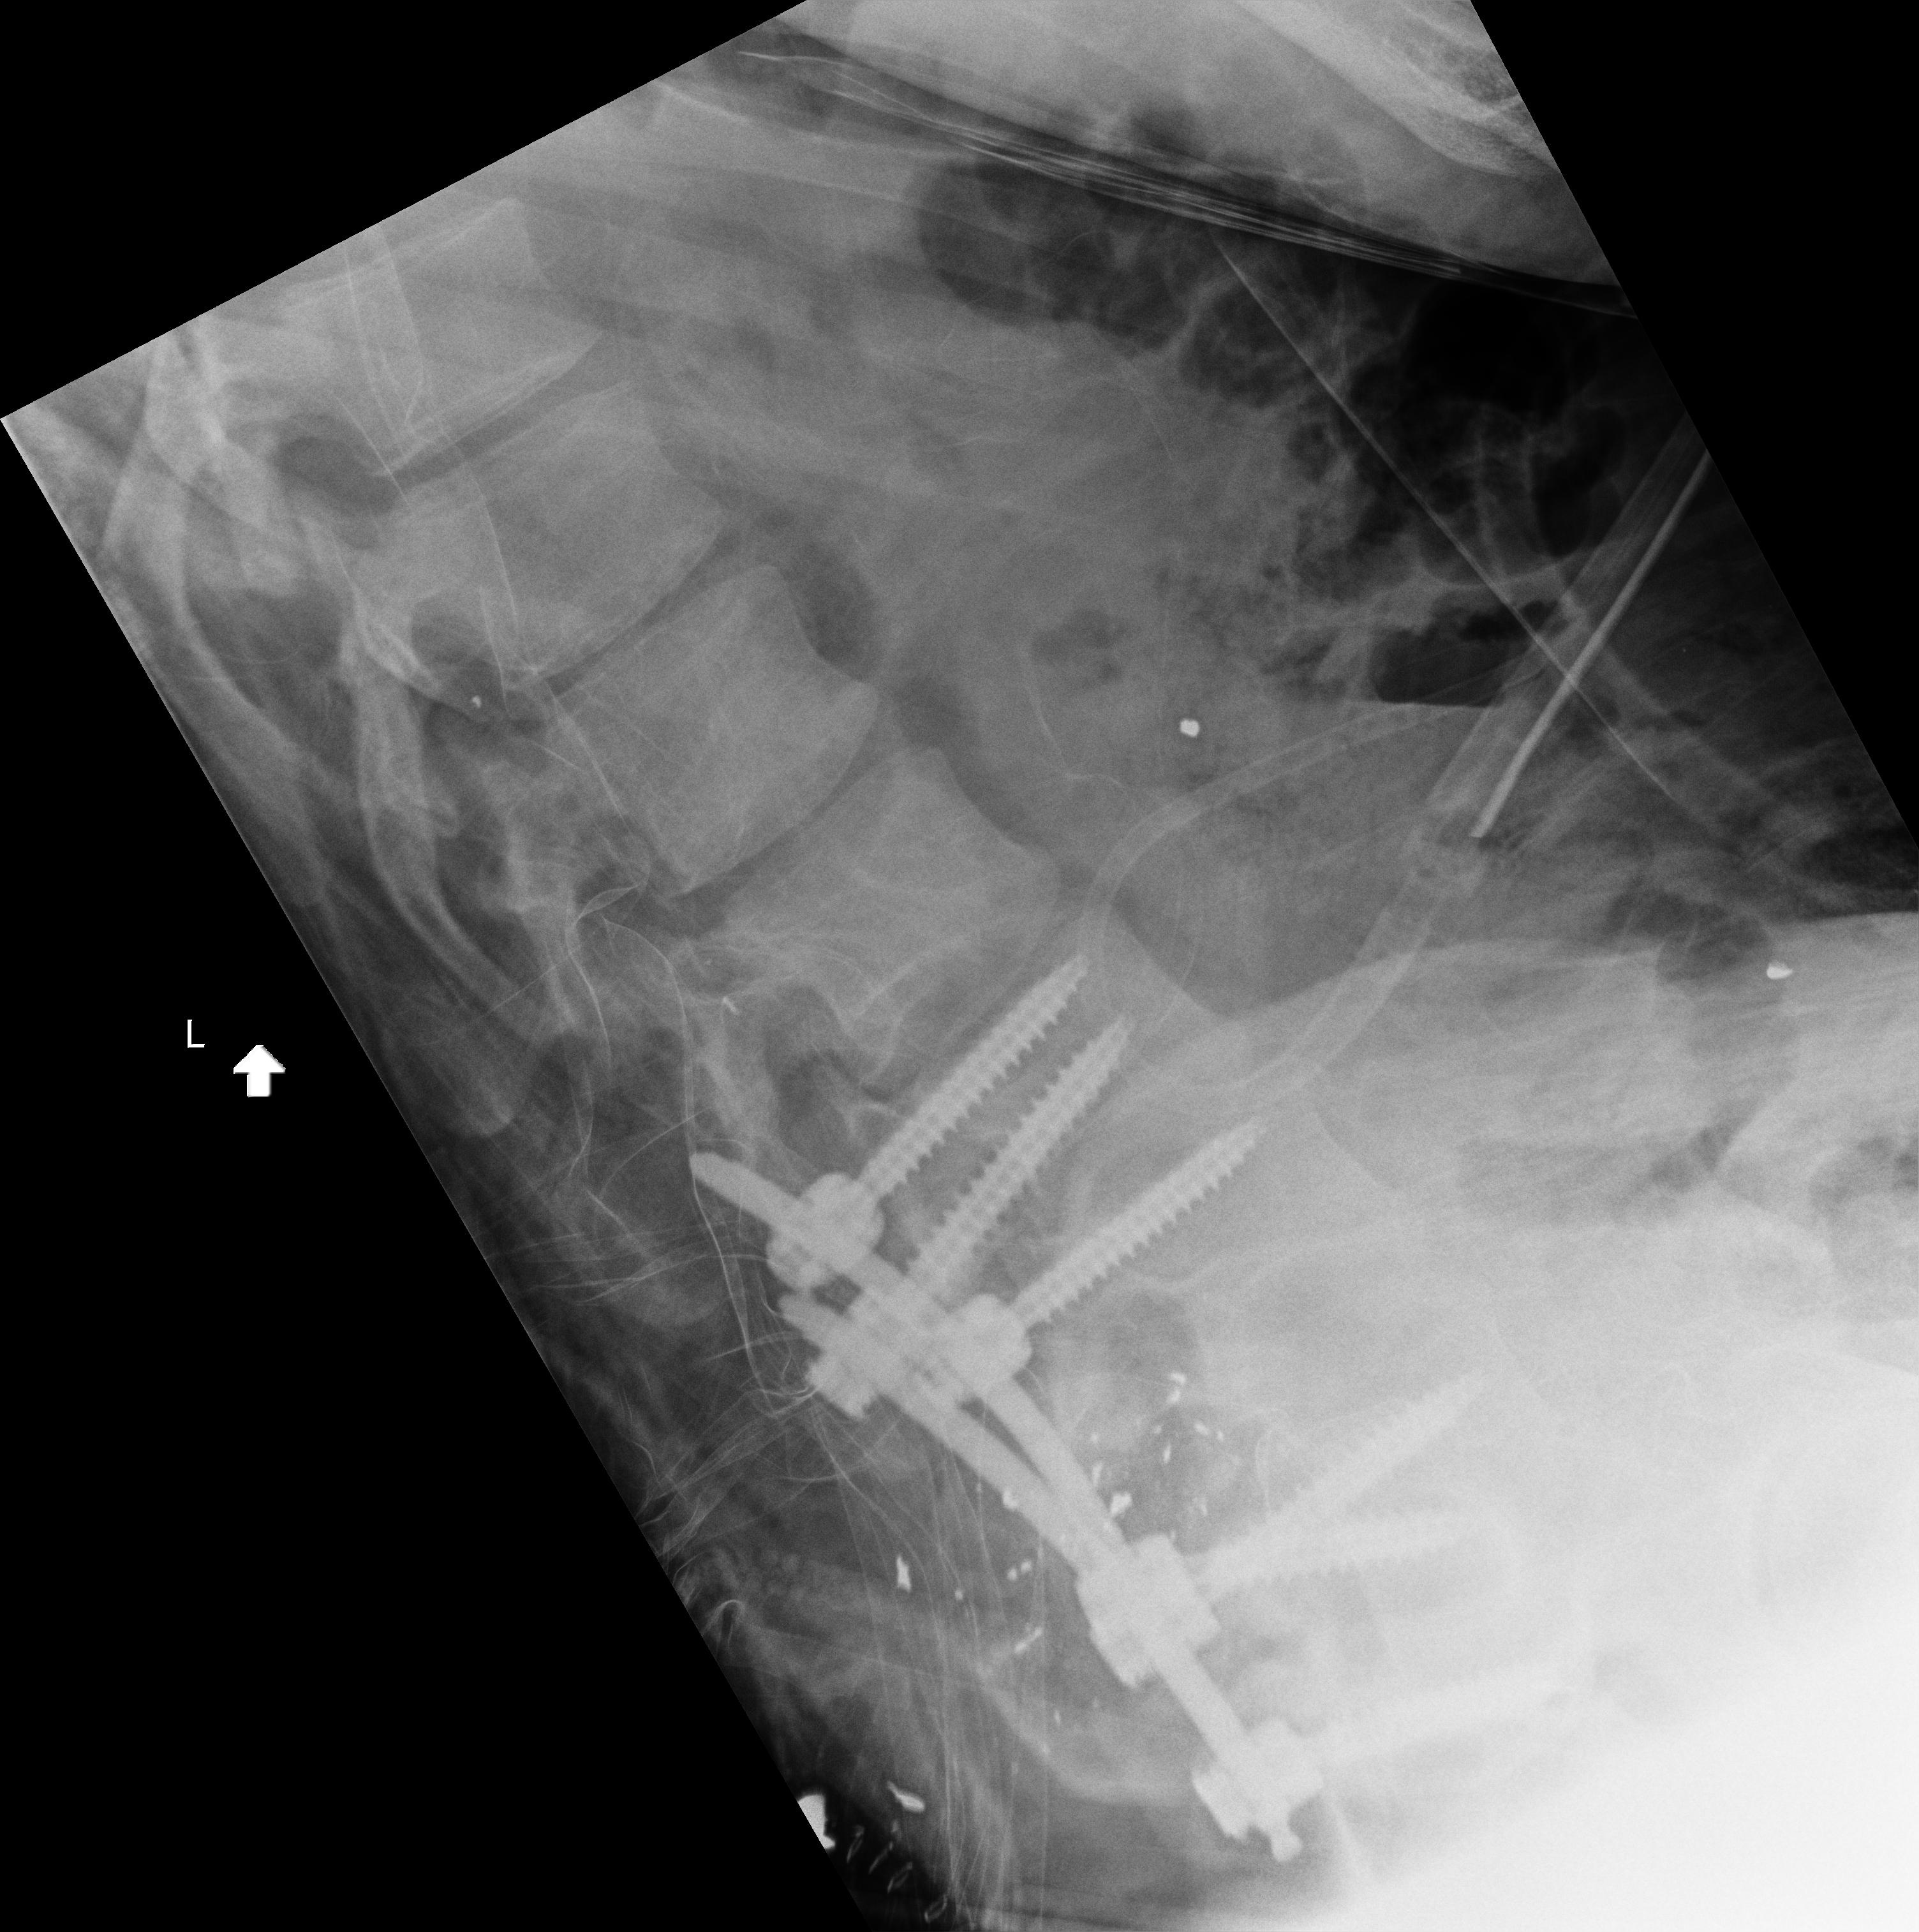
View: LATERAL
Implant manufacturer: nuvasive reline